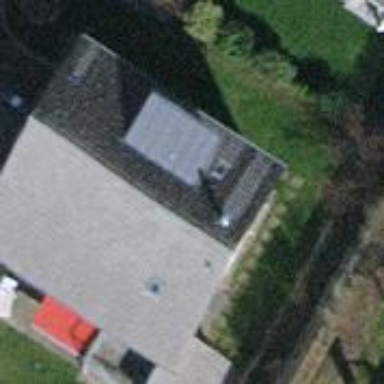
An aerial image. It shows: Detached building.